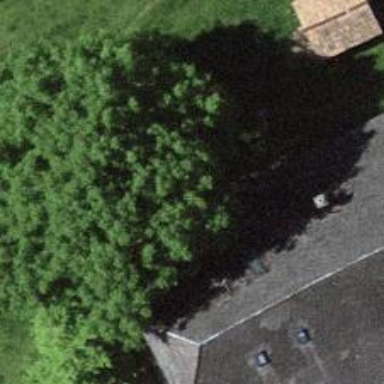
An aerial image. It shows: Single tag "natural: tree."